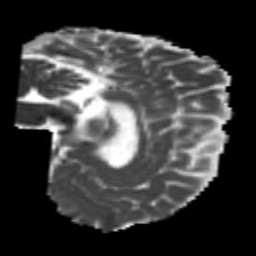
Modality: MD
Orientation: sagittal
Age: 22
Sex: male
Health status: healthy
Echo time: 0.074 s